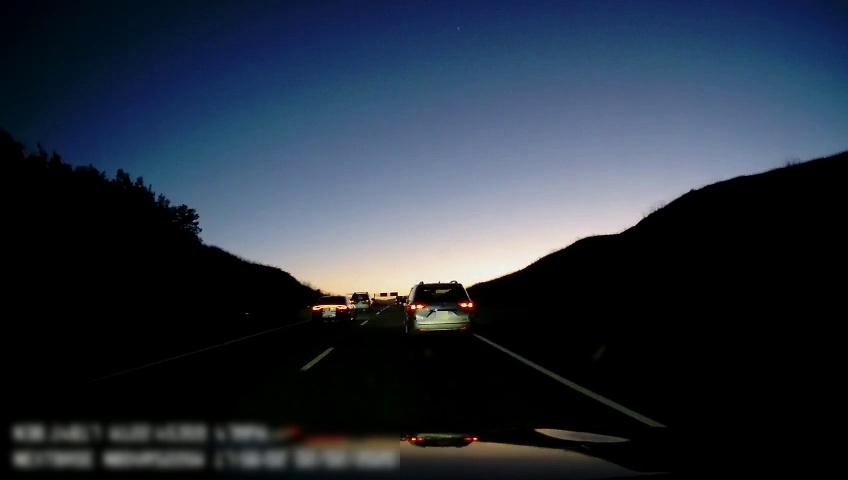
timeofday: Dusk/Dawn/Twilight
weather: Other
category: Drivable Space
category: Vehicles | SUV
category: Vehicles | Car
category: Vehicles | Car
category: Vehicles | Van
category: Lanes | Alternate Lane
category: Lanes | Current Lane
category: Lanes | Alternate Lane